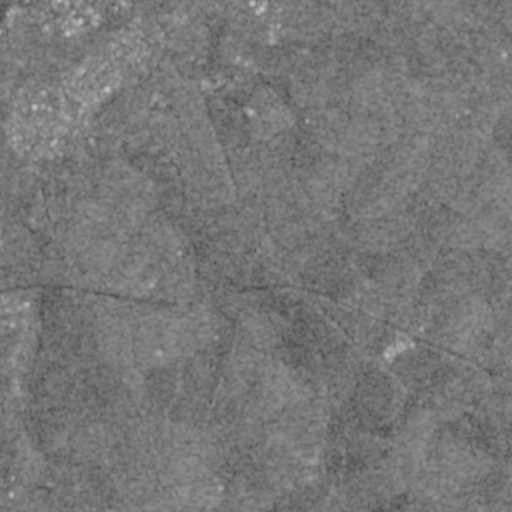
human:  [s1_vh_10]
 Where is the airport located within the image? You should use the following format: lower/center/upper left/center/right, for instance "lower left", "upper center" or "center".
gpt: The airport is located in the upper left of the image.
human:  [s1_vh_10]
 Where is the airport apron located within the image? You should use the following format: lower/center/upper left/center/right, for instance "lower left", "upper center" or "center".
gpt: The airport apron is located in the upper left of the image.
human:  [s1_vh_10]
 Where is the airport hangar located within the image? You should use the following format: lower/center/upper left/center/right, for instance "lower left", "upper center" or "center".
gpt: The airport hangar is located in the upper left of the image.
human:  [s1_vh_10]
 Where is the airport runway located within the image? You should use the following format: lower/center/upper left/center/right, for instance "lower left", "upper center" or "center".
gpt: The airport runway is located in the upper left of the image.
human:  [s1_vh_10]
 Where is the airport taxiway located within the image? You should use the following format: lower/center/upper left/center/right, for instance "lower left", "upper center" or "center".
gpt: The airport taxiway is located in the upper left of the image.
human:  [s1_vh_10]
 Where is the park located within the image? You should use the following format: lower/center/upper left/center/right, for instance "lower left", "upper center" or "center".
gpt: The park is located in the upper left of the image.
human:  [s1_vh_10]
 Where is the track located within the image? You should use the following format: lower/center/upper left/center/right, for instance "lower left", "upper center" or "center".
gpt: There is no track in the image.

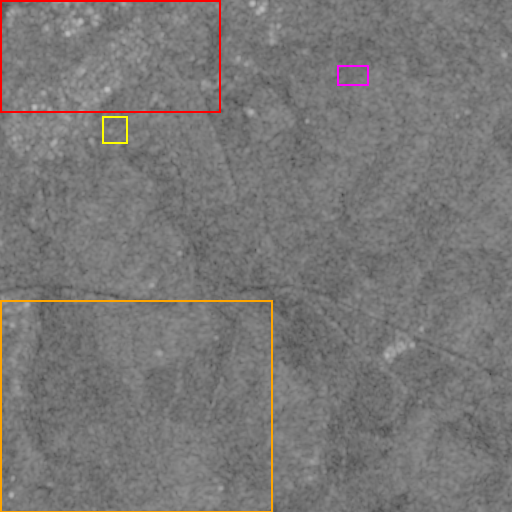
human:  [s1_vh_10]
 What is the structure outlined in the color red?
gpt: The structure outlined in red is an airport.
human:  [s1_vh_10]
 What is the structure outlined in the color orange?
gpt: The structure outlined in orange is a crop field.
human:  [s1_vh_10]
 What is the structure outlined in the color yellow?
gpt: The structure outlined in yellow is a park.
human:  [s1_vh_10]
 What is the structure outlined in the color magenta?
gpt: The structure outlined in magenta is a solar farm.
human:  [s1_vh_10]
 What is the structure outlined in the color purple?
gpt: There is no purple outline.